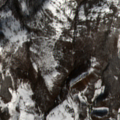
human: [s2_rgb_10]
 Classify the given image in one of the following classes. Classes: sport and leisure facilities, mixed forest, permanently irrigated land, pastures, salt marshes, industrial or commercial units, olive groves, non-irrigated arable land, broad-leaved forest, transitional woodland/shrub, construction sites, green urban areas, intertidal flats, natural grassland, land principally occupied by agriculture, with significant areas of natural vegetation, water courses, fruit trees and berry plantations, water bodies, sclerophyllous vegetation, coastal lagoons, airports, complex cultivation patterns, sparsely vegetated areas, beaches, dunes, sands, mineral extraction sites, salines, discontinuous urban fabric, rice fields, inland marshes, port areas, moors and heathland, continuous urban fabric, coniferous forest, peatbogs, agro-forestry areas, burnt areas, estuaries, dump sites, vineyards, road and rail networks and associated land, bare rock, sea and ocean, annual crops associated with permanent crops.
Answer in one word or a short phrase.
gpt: land principally occupied by agriculture, with significant areas of natural vegetation, broad-leaved forest, natural grassland, transitional woodland/shrub